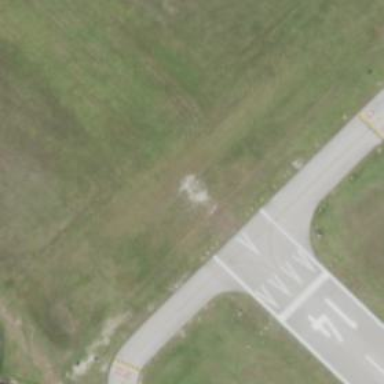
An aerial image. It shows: View of taxiway at the airport.